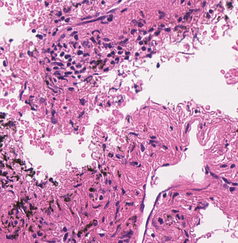
Tumor epithelial tissue: no
Tumor-associated stroma tissue: yes
Normal tissue: no